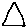
Label: triangle